Question: I have a data set of the following structure:
'''
> data("household", package="HSAUR2")
> household[c(1,5,10,30,40),]
housing food goods service gender total
1 820 114 183 154 female 1271
5 721 83 176 104 female 1084
10 845 64 1935 414 female 3258
30 1641 440 6471 2063 male 10615
40 1524 964 1739 1410 male 5637
'''
The column "total" is the sum of the first four columns. It's a household's expenditure grouped in four categories.
Now, if I wanted a conditional density plot of gender vs. total expenditure, I can go:
'''
cdplot(gender ~ total, data=household)
'''
And I will get this image:

I'd like the same picture with "total" expenditure on the x-axis, but the conditional distribution over the four classes (housing, food, goods, service) on the y-axis. I can only think of a very dirty hack where I generate a factor, and, for the first data line, I repeat "housing" 820 times, then "food" for 114 times, etc.
There has to be an easier way, right?
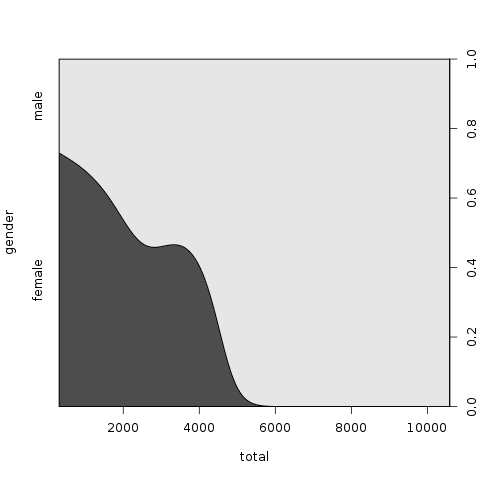
Answer: As I said, you're using the wrong tool to obtain what you want. You're envisioning a plot that cannot be obtained directly from your data (see bottom).
Instead, you need to model your data. Specifically, you want to predict the expected portion of expenditures in each category as a function of total expenditures. Then, the plot you're envisioning is shows the fitted values of that model (i.e., predicted proportion of expenditure in any area) as a function of total expenditures. Here's some code that does that using 'loess' curves. I plot the raw data and the fitted values, to show you what is going on.
'''
# setup the data
data("household", package = "HSAUR2")
household$total <- rowSums(household[,1:4])
household <- within(household, {
housing <- housing/total
food <- food/total
goods <- goods/total
service <- service/total
})
# estimate loess curves
l_list <-
list(loess(housing ~ total, data = household),
loess(food ~ total, data = household),
loess(goods ~ total, data = household),
loess(service ~ total, data = household))
# stack fitted curves on top of one another
ndat <- data.frame(total = seq(min(household$total), max(household$total), 100))
p <- lapply(l_list, predict, newdata = ndat)
for(i in 2:length(l_list))
p[[i]] <- p[[i]] + p[[i-1]]
# plot
plot(NA, xlim=range(household$total), ylim = c(0,1), xlab='Total', ylab='Percent', las=1, xaxs='i')
# plot dots
with(household, points(total, housing, pch = 20, col = palette()[1]))
with(household, points(total, housing + food, pch = 20, col = palette()[2]))
with(household, points(total, housing + food + goods, pch = 20, col = palette()[3]))
with(household, points(total, housing + food + goods + service, pch = 20, col = palette()[4]))
# plot fitted lines
for(i in 1:length(p))
lines(ndat$total, p[[i]], type = 'l', lwd = 2, col = palette()[i])
'''
The result:

If you tried to create a plot like this based on the raw data, it would look somewhat strange, but maybe that's what you're going for:
'''
plot(NA, xlim=range(household$total), ylim = c(0,1), xlab='Total', ylab='Percent', las=1, xaxs='i')
with(household, lines(total[order(total)], housing[order(total)], pch = 20, col = palette()[1]))
with(household, lines(total[order(total)], (housing + food)[order(total)], pch = 20, col = palette()[2]))
with(household, lines(total[order(total)], (housing + food + goods)[order(total)], pch = 20, col = palette()[3]))
with(household, lines(total[order(total)], (housing + food + goods + service)[order(total)], pch = 20, col = palette()[4]))
'''
Result: